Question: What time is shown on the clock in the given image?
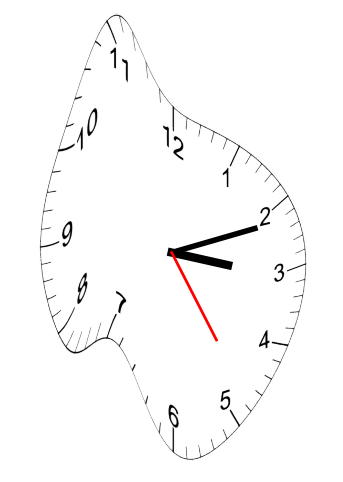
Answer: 03:11:24